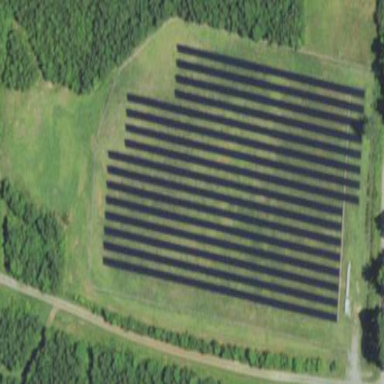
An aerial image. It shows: Solar power plant using photovoltaic technology to generate electricity.